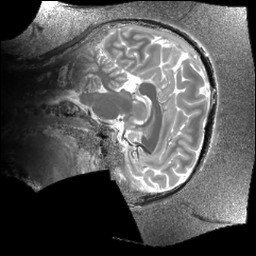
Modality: T1map
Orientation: sagittal
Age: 29
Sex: female
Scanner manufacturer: siemens
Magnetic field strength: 6.98 T
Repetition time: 6 s
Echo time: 0.00283 s